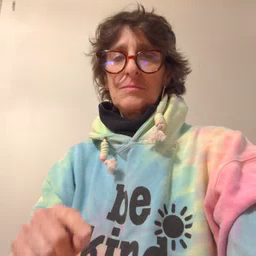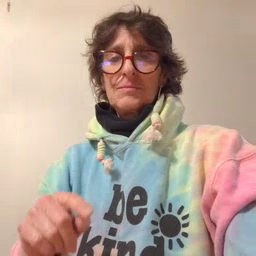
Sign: home